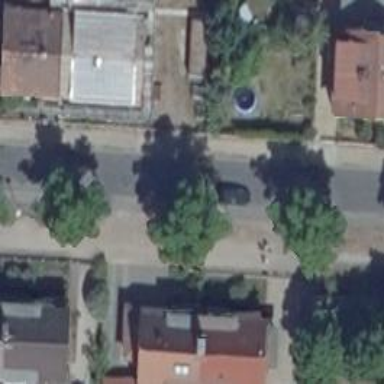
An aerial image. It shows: Avenue lined with trees.